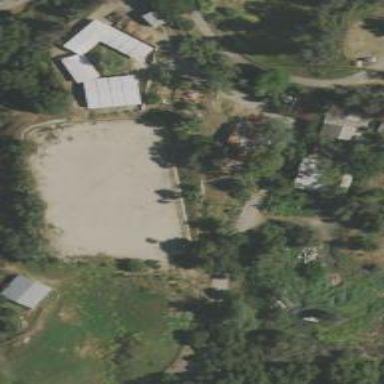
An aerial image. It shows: Equestrian pitch for leisure land sports.